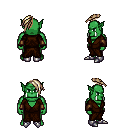
a pixel art fantasy rpg character, male body template, orc, green skin, brown robe, white pants, white blonde long mohawk hairstyle, cloth bracers, metal boots, four views (front, back, left, right), 2x2 character sprite sheet, small pixel art, hard edges, no anti-aliasing